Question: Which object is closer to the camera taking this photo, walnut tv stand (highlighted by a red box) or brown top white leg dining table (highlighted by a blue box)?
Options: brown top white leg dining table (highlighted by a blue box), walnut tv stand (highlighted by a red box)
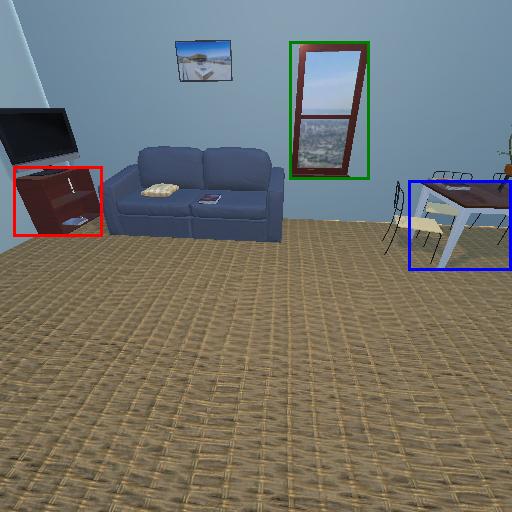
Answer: brown top white leg dining table (highlighted by a blue box)